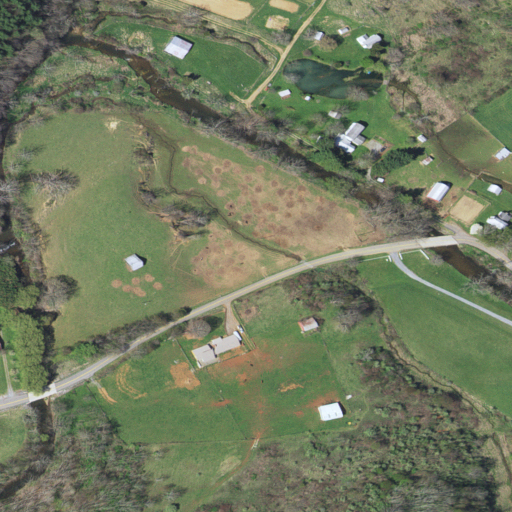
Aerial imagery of valley in Virginia named Rye Valley containing pasture, open development, deciduous forest, low intensity development, and medium intensity development